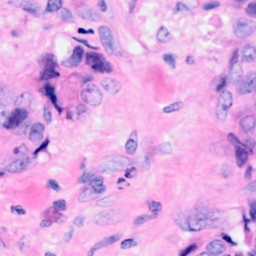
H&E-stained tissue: Breast